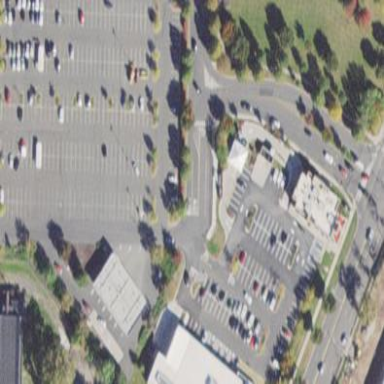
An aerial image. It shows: Paved parking lot with asphalt surface.